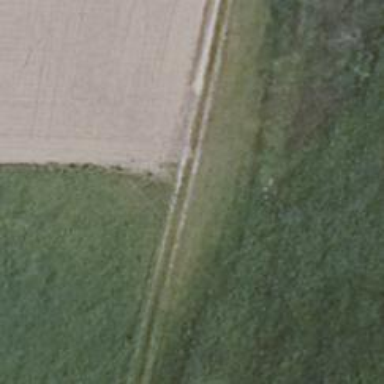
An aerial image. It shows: Track with grade5 tracktype.